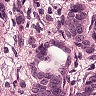
Metastatic tissue present: yes